Chest X-ray. View position: PA
Patient age: 61
Patient sex: F
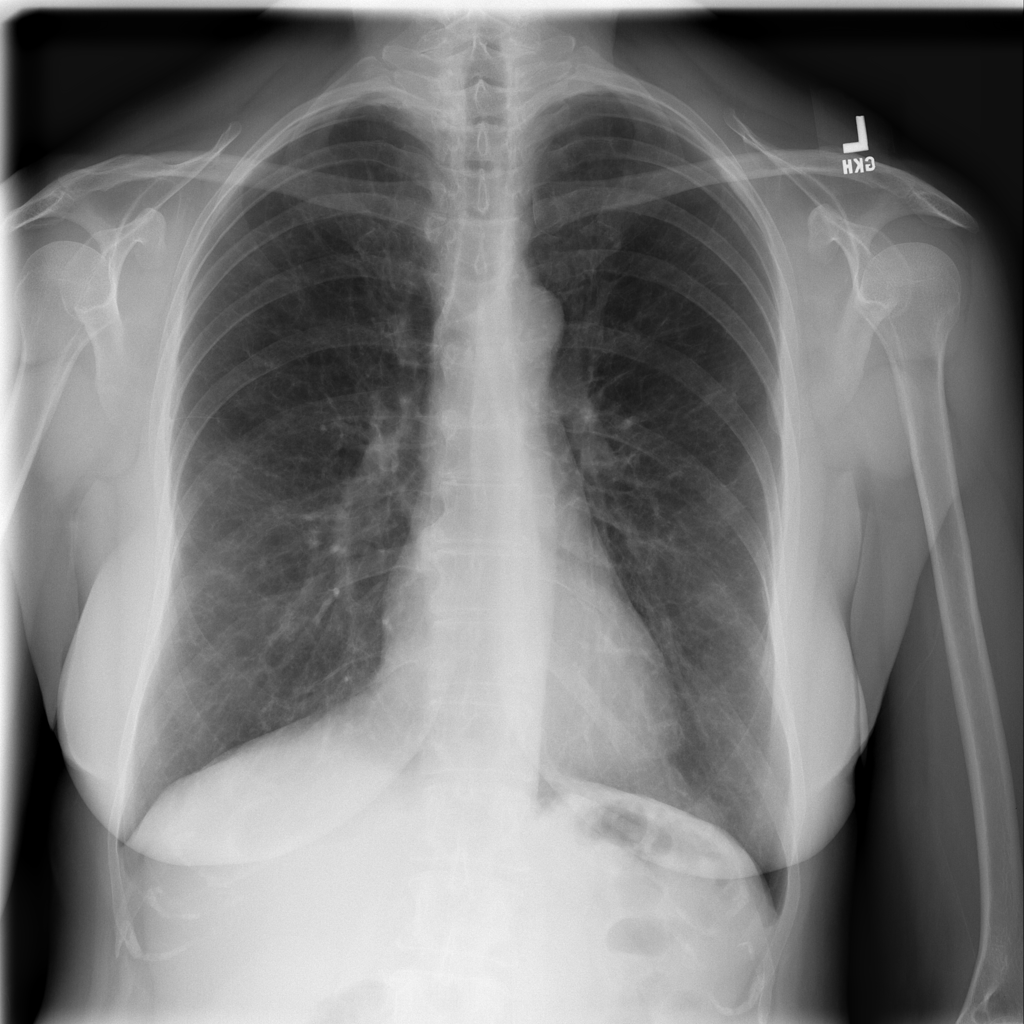
Finding: Pneumothorax